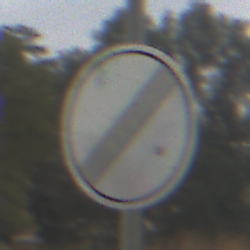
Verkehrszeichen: EndeSaemtlicherBegrenzungen
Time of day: MorningAfternoon
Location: Outdoor (Nature)
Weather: Overcast
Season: NotSpecified
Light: Natural